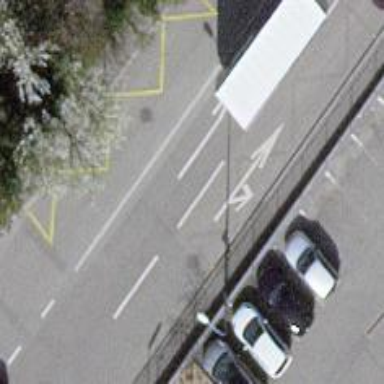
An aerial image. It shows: Bus stop equipped with public transport stop position.